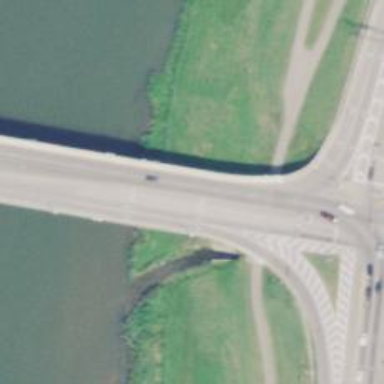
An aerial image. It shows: Beam bridge on secondary road.